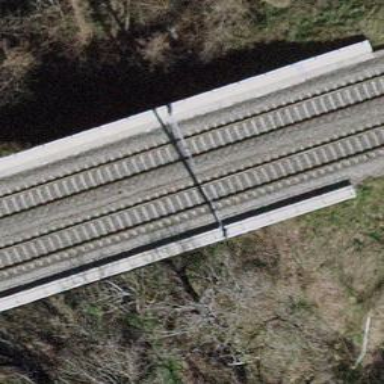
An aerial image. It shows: Railway track with contact lines for electrification.